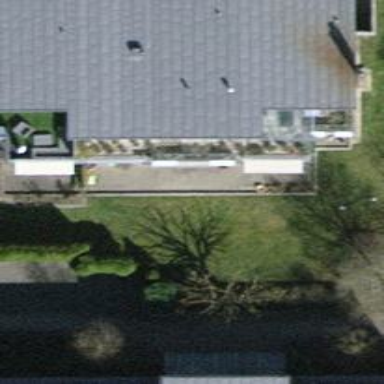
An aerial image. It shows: Building with flat roof.